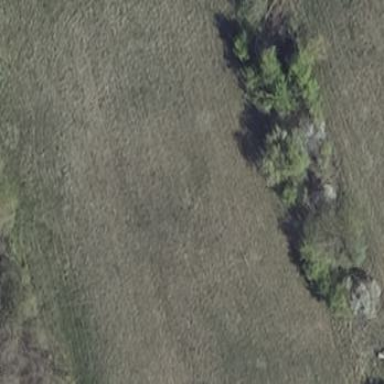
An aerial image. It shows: Patch of scrub vegetation.